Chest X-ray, AP view. Patient: 48 years old, sex F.
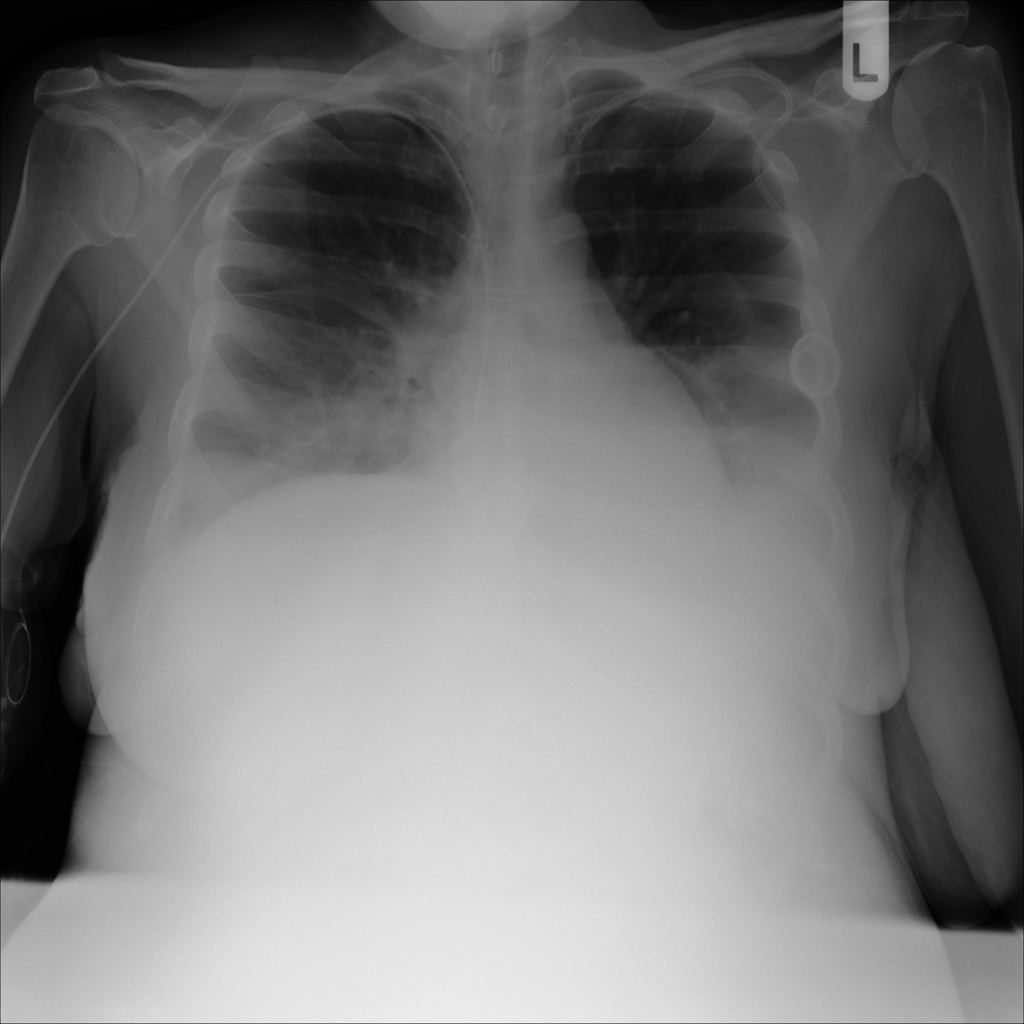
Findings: No Finding